Question: I am trying to find out why my application has a small, few pixel, border.
My understanding is that 'WS_POPUP' should take care of the problem;
'''
DWORD wndExStyle = WS_EX_OVERLAPPEDWINDOW;
DWORD wndStyle = WS_POPUP | WS_SYSMENU;
g_hWnd = CreateWindowEx(wndExStyle, wcl.lpszClassName, L"junk",
wndStyle, 0, 0, 0, 0, 0, 0, wcl.hInstance, 0);
//Somewhere later
pfd.dwFlags = PFD_DRAW_TO_WINDOW | PFD_SUPPORT_OPENGL | PFD_DOUBLEBUFFER;
wglCreateContextAttribsARB(g_hDC, 0, attribList);
//Finally
ShowWindow(g_hWnd, SW_MAXIMIZE);
UpdateWindow(g_hWnd);
'''
edit 1:
removed WS_BORDER

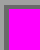
Answer: That border is caused by the use of <URL>. The fact that 'WS_EX_OVERLAPPEDWINDOW' is defined as 'WS_EX_WINDOWEDGE | WS_EX_CLIENTEDGE' makes it very clear what is going on.
Remove that extended style and the border goes away.